Interaction volume radius: 5 \u00c5
Interaction volume height: 20 \u00c5
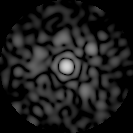
Disorder parameter: 0.8412